Question: I have two different scrollviewers and I want to be able to manipulate with both at the same time.
I draw the situation on the link beneath:

Somehow my phone can detect only one finger at a time. How do I change this?
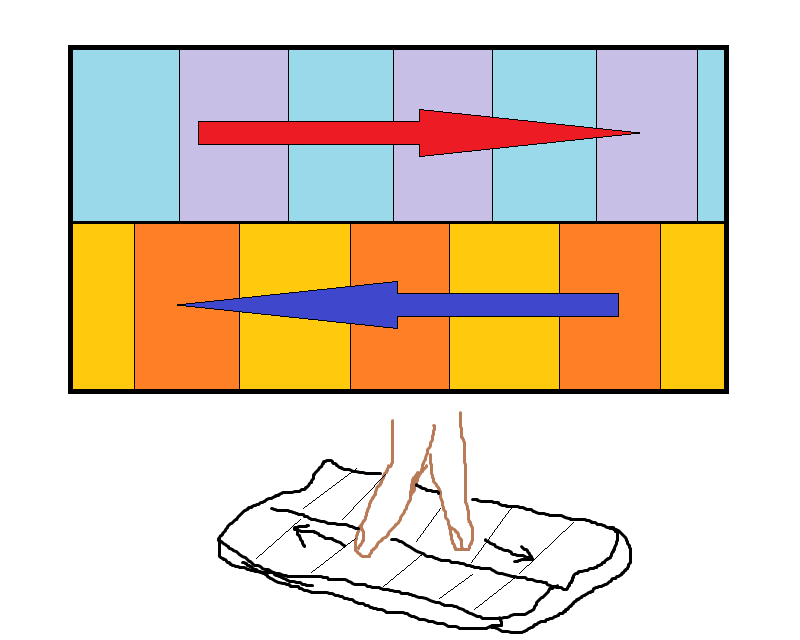
Answer: You need to look at the XNA api's (i.e. what the game dev's use) to do this sort of thing.